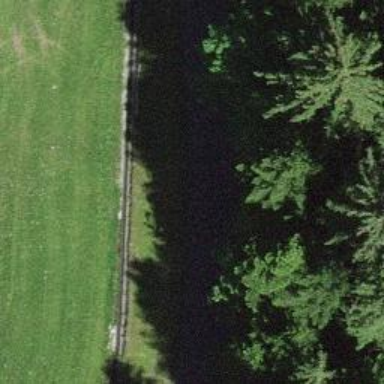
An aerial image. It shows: Bench.